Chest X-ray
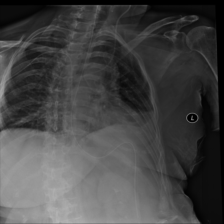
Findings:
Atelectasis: negative
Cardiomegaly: negative
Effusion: negative
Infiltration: negative
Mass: negative
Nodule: negative
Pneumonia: negative
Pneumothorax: negative
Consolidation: negative
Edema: negative
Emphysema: negative
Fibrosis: negative
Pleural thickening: negative
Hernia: negative